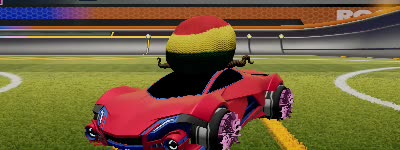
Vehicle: werewolf